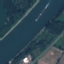
Land use / land cover class: River